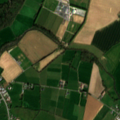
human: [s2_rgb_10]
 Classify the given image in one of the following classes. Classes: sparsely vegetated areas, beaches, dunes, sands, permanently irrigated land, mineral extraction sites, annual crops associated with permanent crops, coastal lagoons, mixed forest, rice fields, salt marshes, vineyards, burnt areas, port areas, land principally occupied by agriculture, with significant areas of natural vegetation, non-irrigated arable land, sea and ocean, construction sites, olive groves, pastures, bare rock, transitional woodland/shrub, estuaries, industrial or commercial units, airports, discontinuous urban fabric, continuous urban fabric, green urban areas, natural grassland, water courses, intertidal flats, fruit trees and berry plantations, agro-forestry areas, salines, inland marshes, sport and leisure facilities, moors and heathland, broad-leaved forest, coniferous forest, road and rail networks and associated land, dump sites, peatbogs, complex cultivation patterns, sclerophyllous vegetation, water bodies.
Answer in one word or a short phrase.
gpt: discontinuous urban fabric, non-irrigated arable land, pastures, complex cultivation patterns